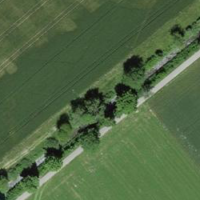
EUNIS habitat code: 52
Species observed at this site:
Juglans regia
Linaria vulgaris